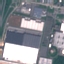
Land use / land cover class: Industrial